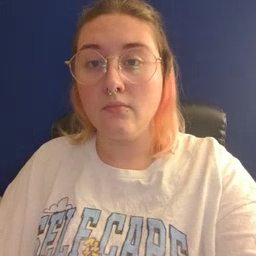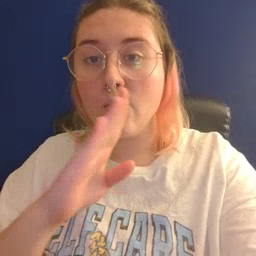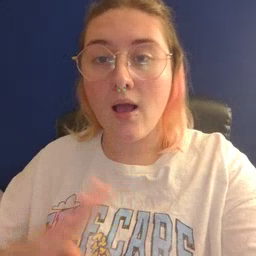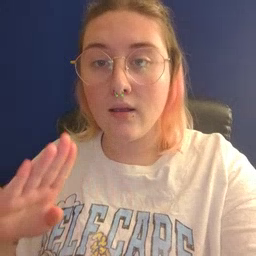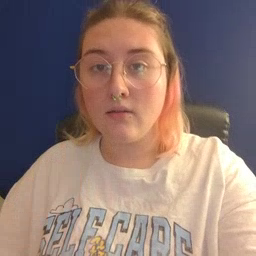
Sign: quiet